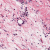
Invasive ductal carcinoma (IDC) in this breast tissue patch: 0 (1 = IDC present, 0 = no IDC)